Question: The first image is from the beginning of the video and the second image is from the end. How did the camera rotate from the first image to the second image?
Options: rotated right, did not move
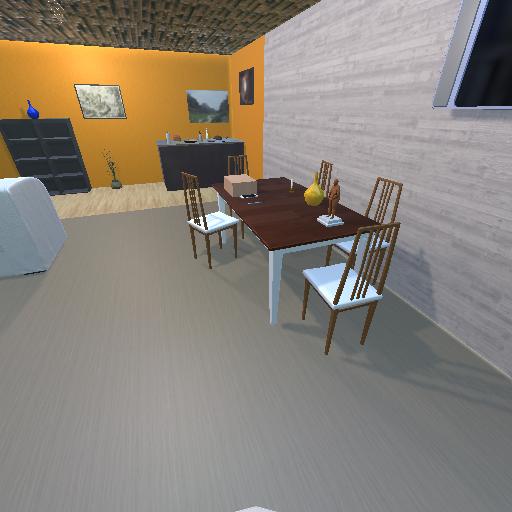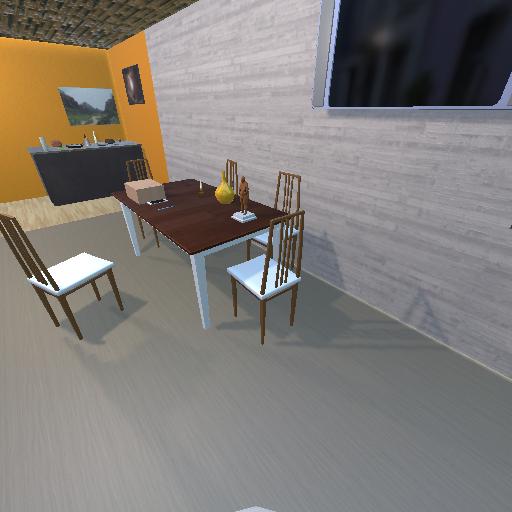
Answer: rotated right